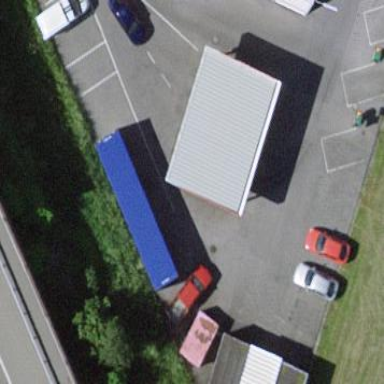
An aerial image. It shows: Car wash facility located inside building.